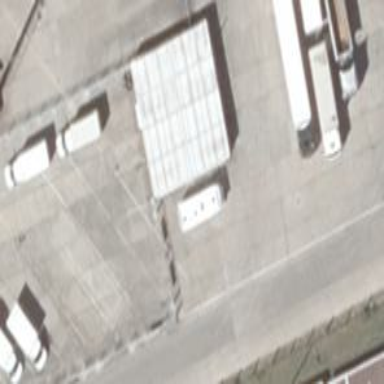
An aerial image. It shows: Commercial building with car shop.